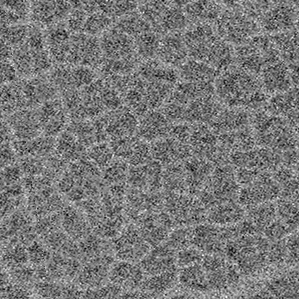
Label: frost